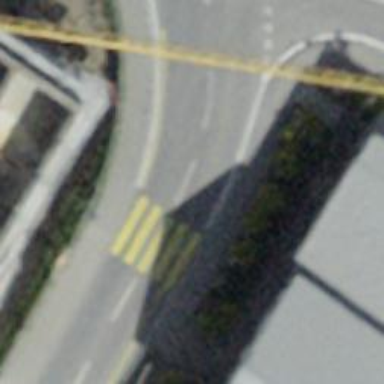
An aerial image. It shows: Uncontrolled crossing on the road.